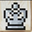
Piece: wK